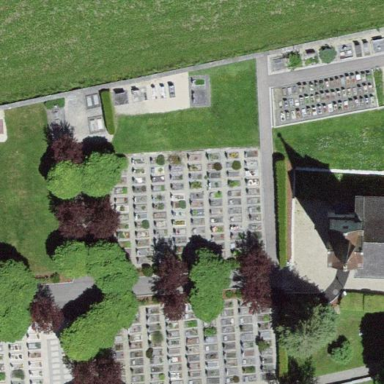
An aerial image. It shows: Cemetery.